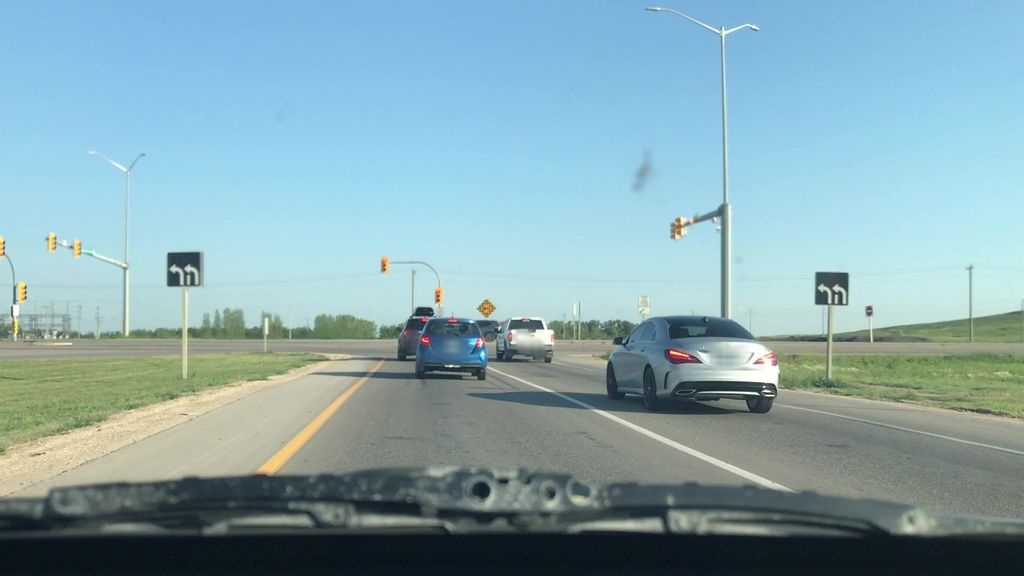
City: winnipeg